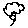
Label: flower